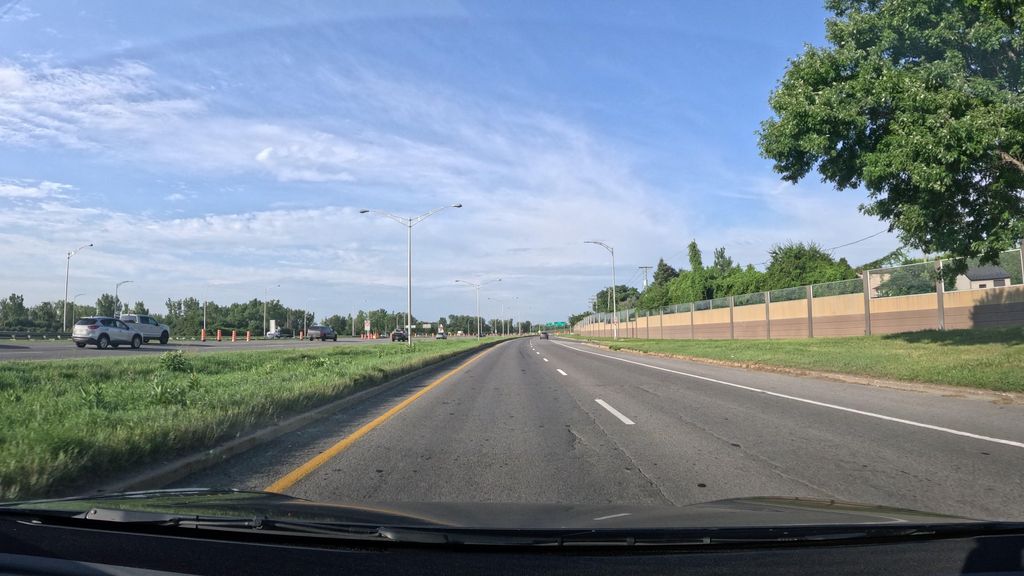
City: montreal